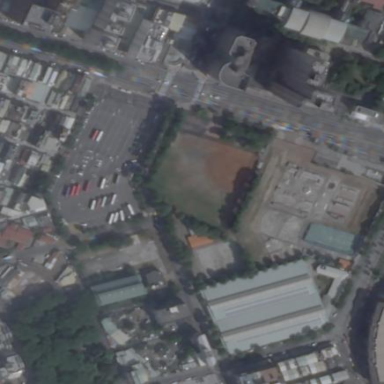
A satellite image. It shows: Baseball pitch for leisure land activities.